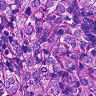
Metastatic tissue present: yes